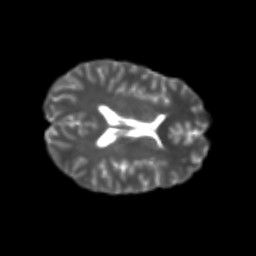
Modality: T2w
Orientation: axial
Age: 21
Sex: female
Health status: healthy
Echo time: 0.074 s